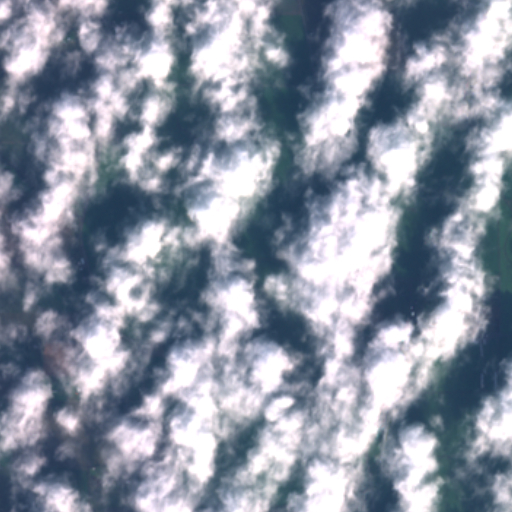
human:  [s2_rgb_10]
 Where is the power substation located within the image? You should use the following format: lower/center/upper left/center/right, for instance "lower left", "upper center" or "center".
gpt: The power substation is located in the lower right of the image.
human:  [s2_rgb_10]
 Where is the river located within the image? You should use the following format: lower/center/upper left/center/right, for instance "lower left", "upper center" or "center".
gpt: The river is located in the left of the image.
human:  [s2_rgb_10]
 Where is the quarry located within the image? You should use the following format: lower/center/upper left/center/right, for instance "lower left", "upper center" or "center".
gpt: There is no quarry in the image.